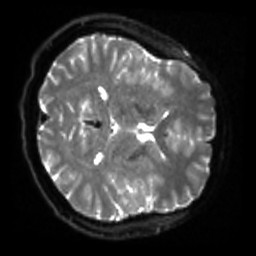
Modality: sbref
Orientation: axial
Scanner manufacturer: siemens
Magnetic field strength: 3 T
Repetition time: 4 s
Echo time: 0.0594 s